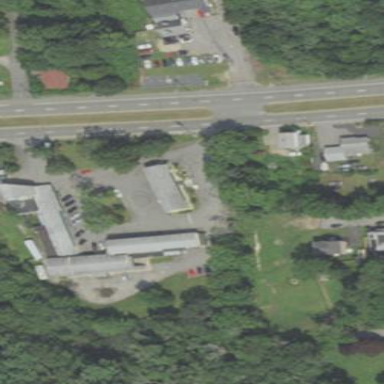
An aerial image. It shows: Motel that caters to tourists.